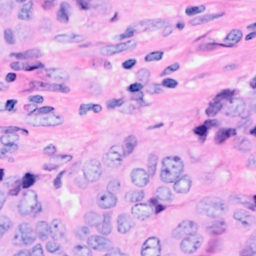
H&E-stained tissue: Breast